Aerial crown-view tile of a tropical tree (Barro Colorado Island, Panama), acquired 20241216:
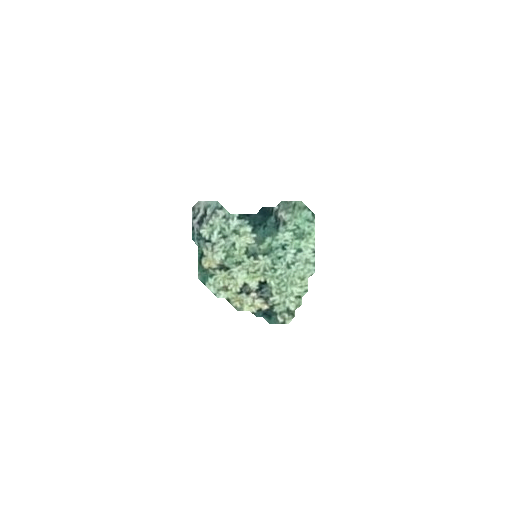
Species: Cecropia insignis
GBIF accepted scientific name: Cecropia insignis
Crown area: 16.733 m²